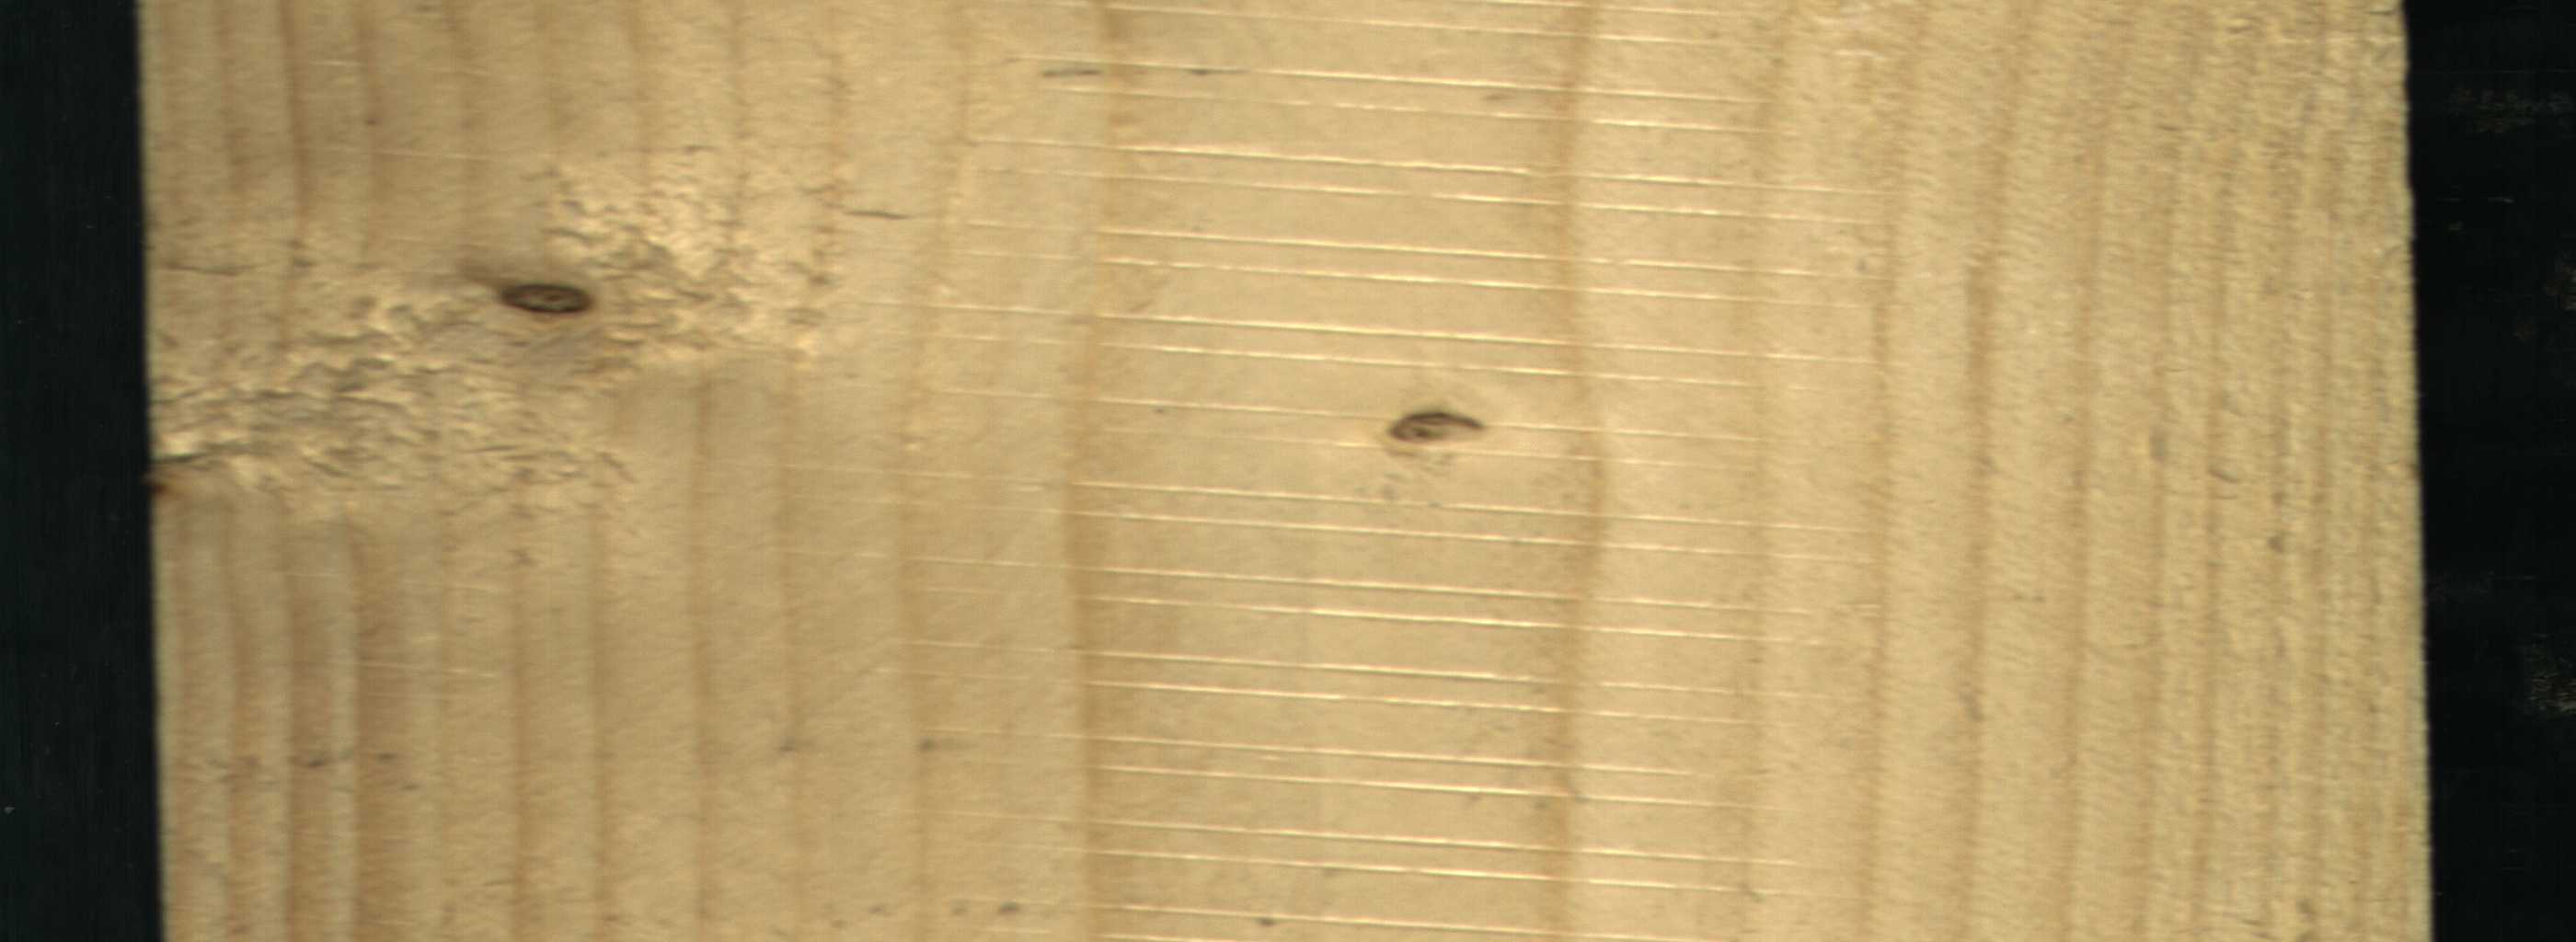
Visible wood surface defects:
Dead_Knot
Dead_Knot
Live_Knot